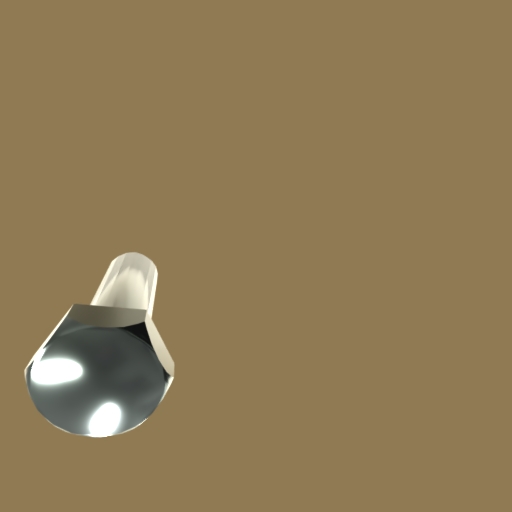
Label: bolt